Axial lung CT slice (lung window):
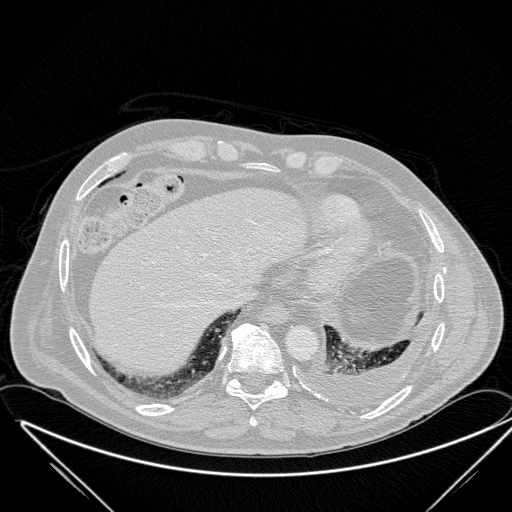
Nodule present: no